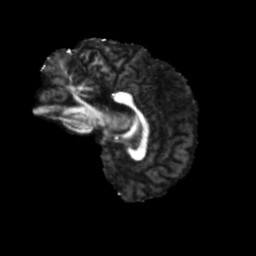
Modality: FA
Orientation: sagittal
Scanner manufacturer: siemens
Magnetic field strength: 3 T
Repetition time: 4 s
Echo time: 0.0594 s